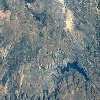
Label: land